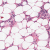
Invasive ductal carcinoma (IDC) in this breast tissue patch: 1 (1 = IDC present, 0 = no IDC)